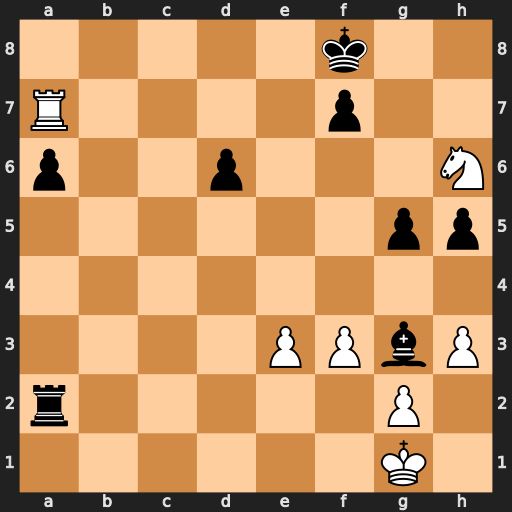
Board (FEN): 5k2/R4p2/p2p3N/6pp/8/4PPbP/r5P1/6K1
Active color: w
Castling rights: -
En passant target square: -
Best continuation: Ra8+ Ke7 Nf5+